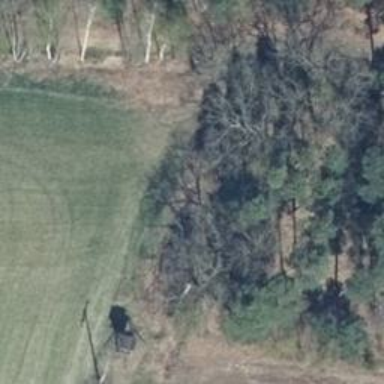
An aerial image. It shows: Hunting stand.